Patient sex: M
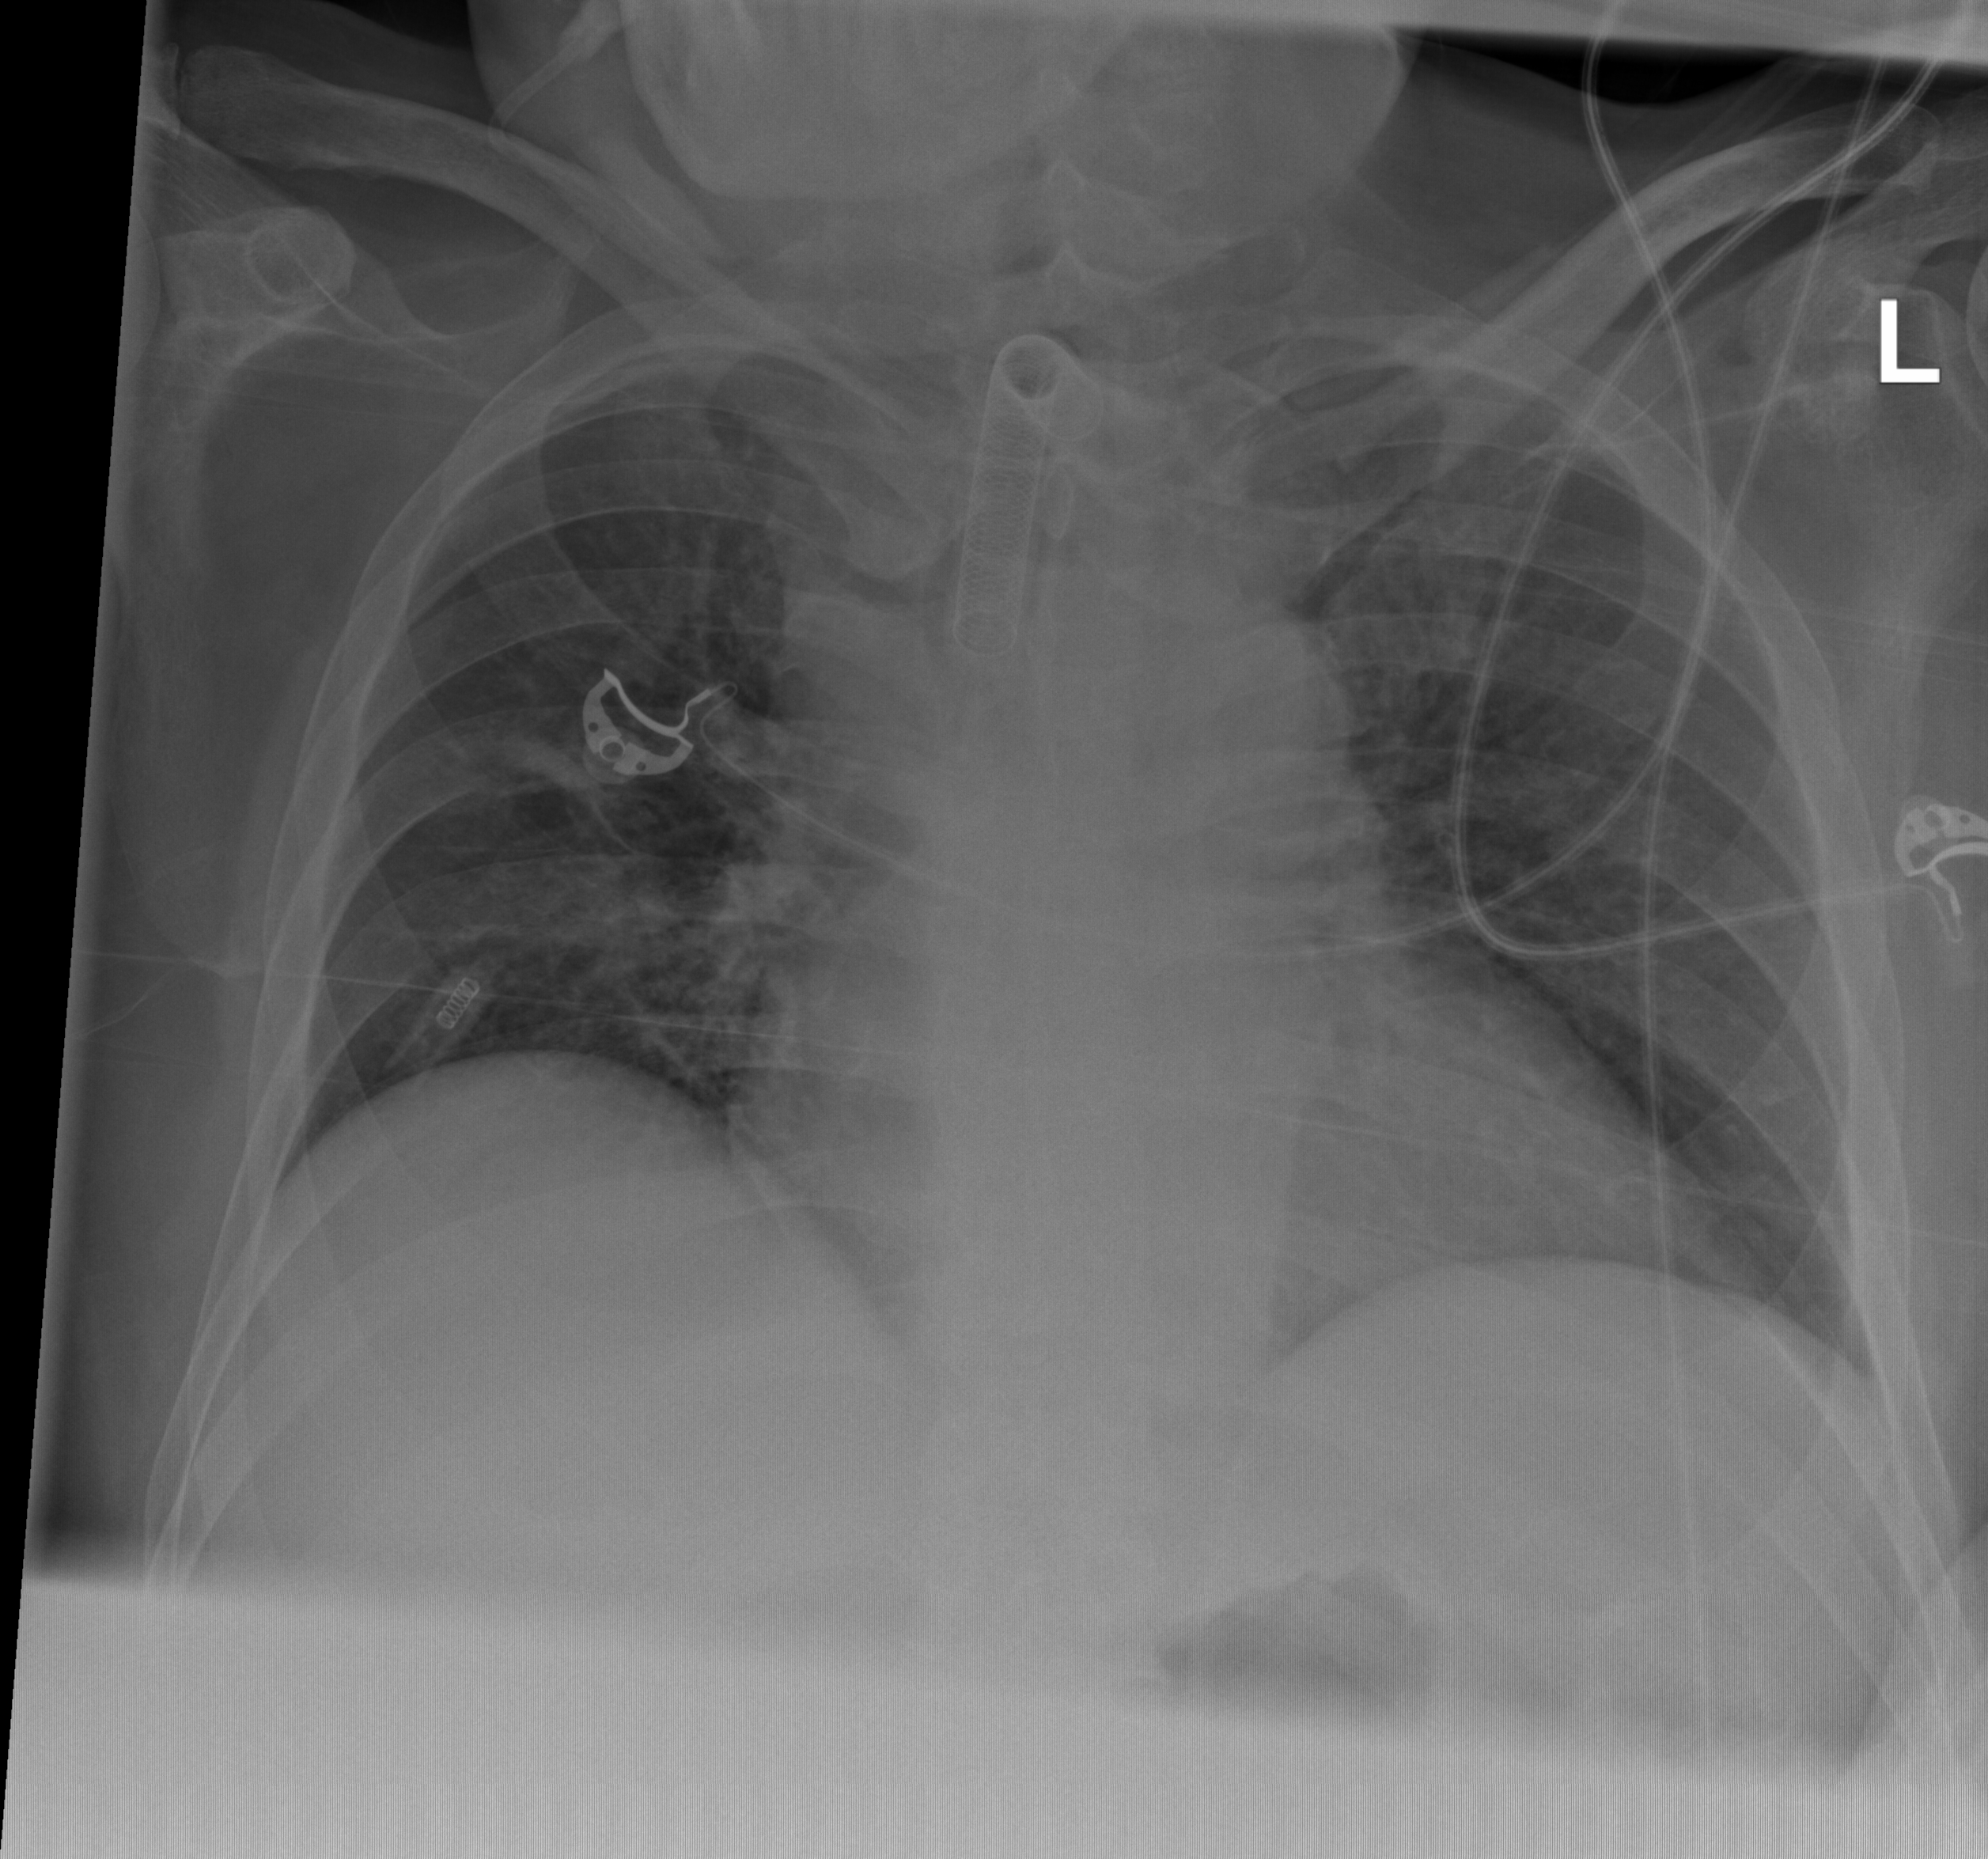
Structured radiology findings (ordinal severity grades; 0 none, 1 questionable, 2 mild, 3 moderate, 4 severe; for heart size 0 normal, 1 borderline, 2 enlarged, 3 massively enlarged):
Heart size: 2
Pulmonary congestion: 2
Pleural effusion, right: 0
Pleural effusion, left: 0
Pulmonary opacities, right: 0
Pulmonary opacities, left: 0
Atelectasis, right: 2
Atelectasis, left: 0